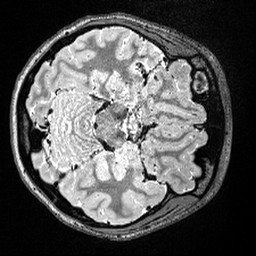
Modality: T2w
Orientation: axial
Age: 22
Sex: female